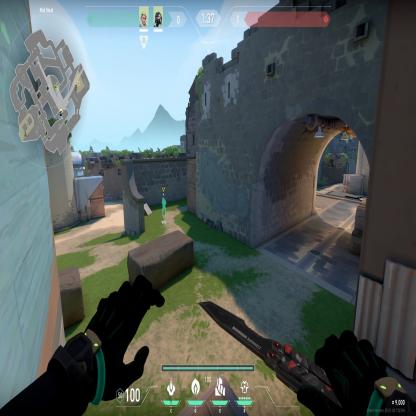
Label: teammate